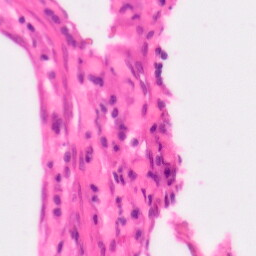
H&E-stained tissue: Colon